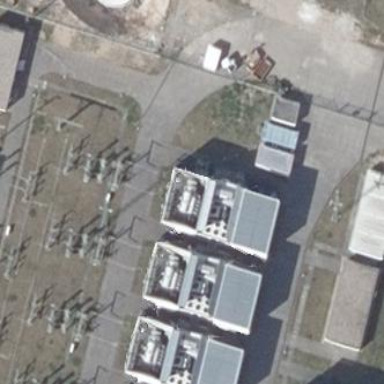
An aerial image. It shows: Traction substation for powering transportation systems.